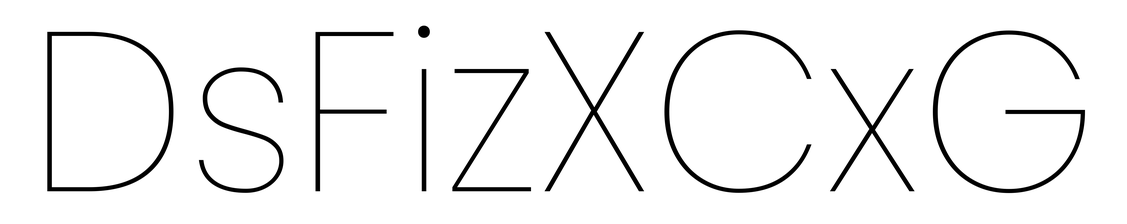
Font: Poppins-Thin